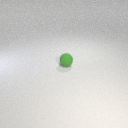
small green rubber sphere